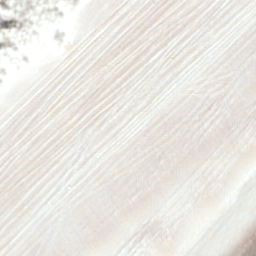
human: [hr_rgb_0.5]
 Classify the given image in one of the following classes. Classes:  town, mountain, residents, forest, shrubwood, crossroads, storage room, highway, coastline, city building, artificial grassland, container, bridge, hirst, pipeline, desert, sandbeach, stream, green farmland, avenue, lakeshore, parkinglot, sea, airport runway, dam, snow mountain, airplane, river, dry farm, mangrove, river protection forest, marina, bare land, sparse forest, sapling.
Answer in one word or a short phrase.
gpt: sandbeach